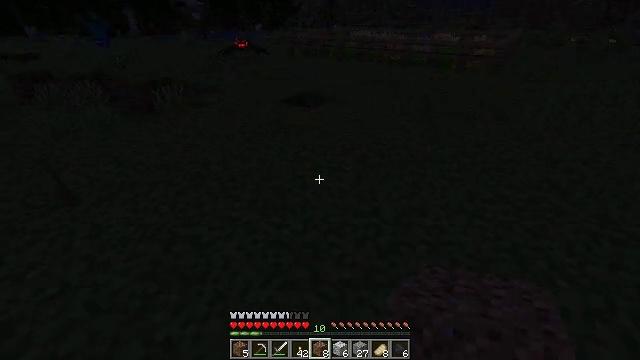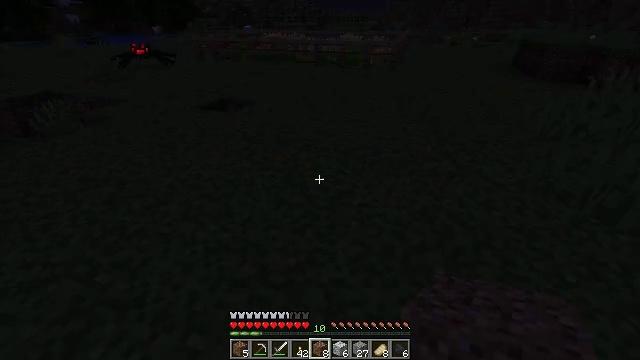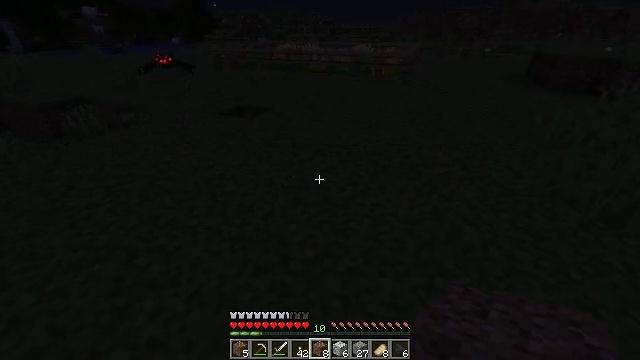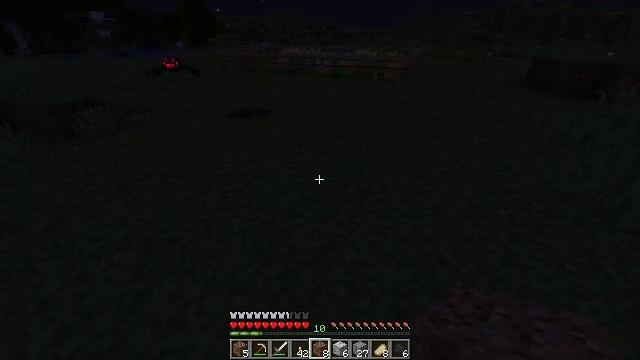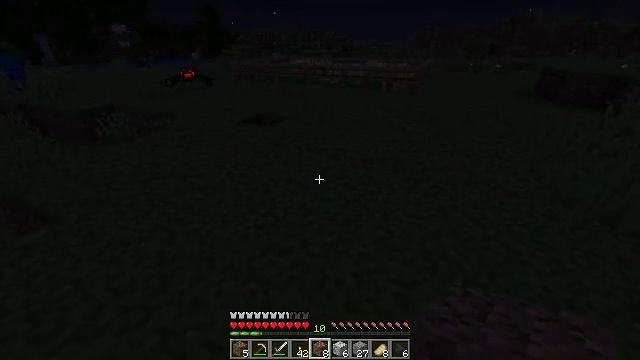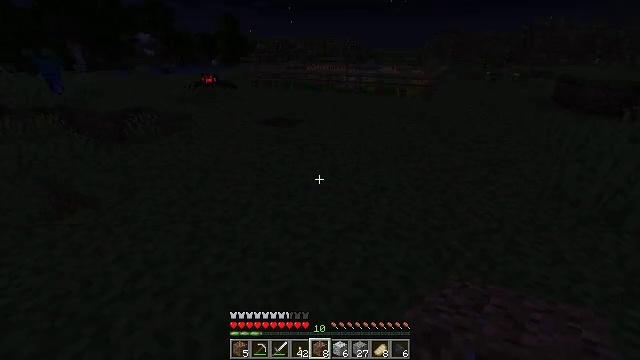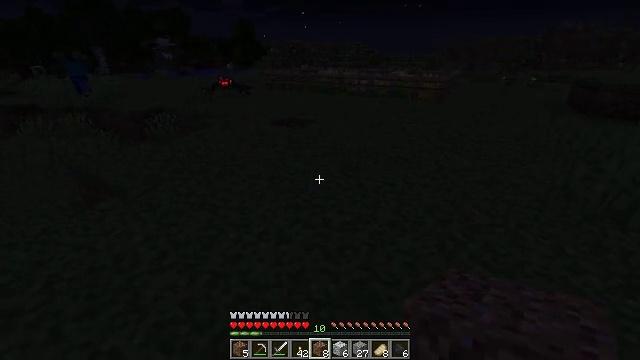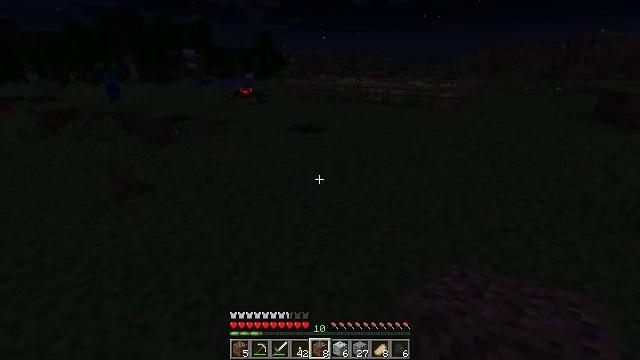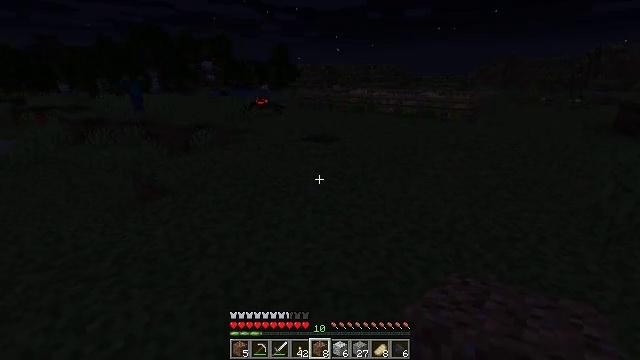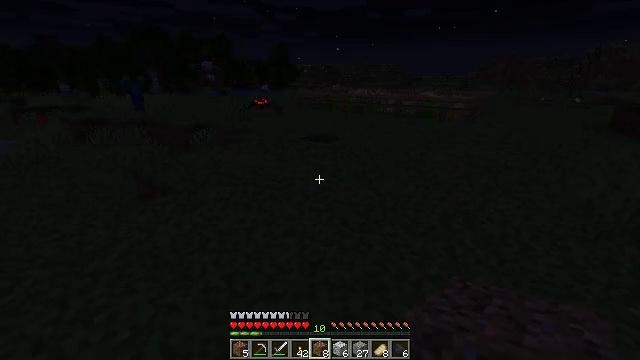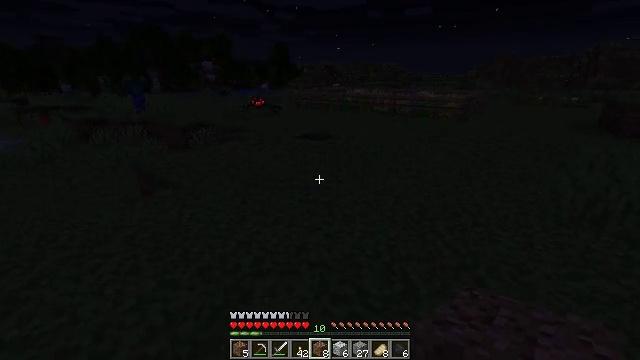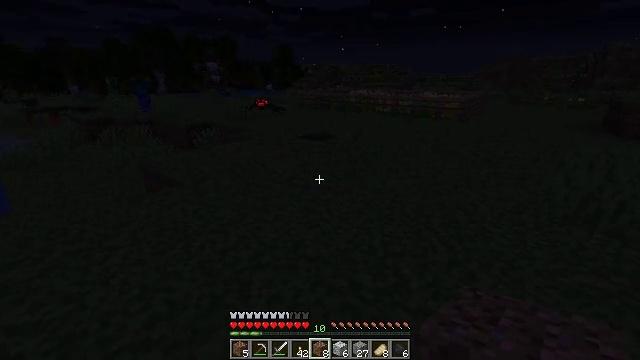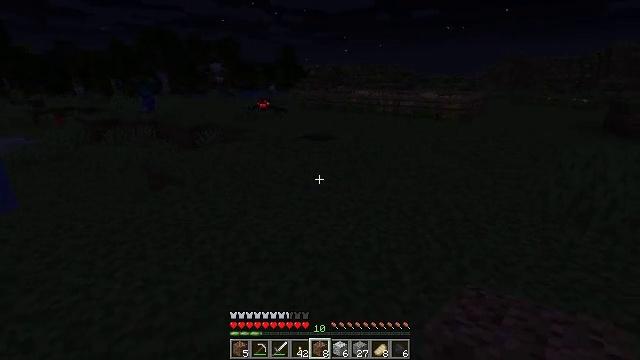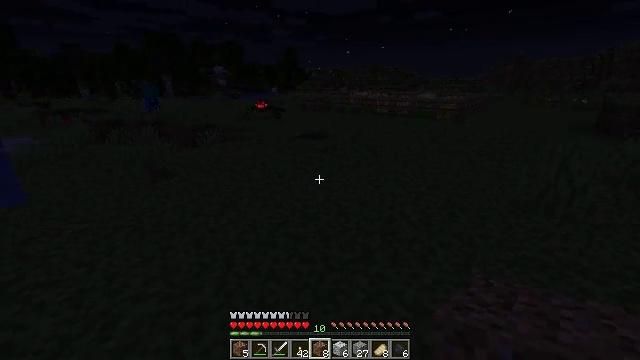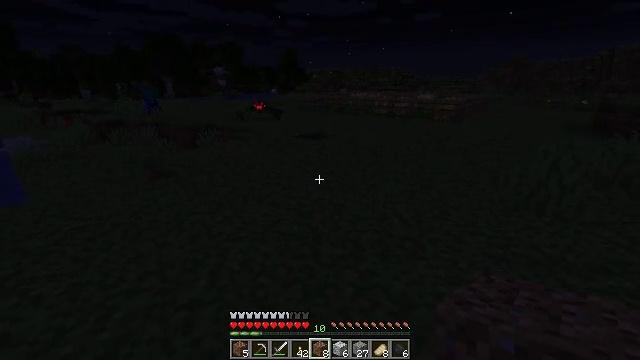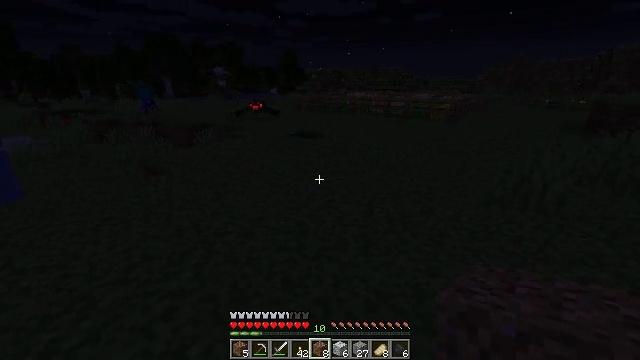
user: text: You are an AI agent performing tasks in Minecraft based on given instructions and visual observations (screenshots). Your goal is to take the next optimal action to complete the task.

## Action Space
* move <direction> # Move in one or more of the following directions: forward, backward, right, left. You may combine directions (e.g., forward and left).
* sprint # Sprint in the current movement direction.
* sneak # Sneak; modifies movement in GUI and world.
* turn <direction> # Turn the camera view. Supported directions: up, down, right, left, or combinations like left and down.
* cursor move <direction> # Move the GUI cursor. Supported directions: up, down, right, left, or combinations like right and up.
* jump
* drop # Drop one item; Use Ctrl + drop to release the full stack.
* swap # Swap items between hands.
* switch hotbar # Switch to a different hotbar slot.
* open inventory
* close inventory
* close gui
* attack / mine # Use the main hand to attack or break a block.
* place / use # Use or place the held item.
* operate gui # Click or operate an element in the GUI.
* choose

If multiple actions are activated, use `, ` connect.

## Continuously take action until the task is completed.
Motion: motion action
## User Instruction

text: Make a clock using the crafting table.
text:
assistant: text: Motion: move back and move left, turn right
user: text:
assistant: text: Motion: move back and move left, turn left and up
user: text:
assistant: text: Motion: move back
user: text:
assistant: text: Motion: move back, turn left and up
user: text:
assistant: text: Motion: move back, turn left and up
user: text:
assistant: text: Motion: move back, turn left
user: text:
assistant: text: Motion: move back, turn left and up
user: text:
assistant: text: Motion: move back and move right, turn left and up
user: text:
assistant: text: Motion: move back and move right
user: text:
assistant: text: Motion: move back and move right
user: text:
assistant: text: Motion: move back and move right
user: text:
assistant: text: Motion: move back and move right
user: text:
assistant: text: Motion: move back and move right
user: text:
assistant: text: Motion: move right
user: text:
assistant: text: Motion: move right
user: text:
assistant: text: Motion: move right, turn left
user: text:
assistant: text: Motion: move right, turn left
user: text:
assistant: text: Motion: move right, turn left
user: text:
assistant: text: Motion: move right
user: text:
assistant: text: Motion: move right
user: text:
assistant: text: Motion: move right
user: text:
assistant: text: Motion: move right
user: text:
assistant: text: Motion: move right
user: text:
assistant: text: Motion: move right
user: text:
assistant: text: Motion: move right
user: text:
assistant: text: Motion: move right
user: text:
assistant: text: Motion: move right
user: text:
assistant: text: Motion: move right
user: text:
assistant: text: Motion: move right
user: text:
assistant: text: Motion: move right, turn right